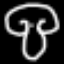
Label: mushroom